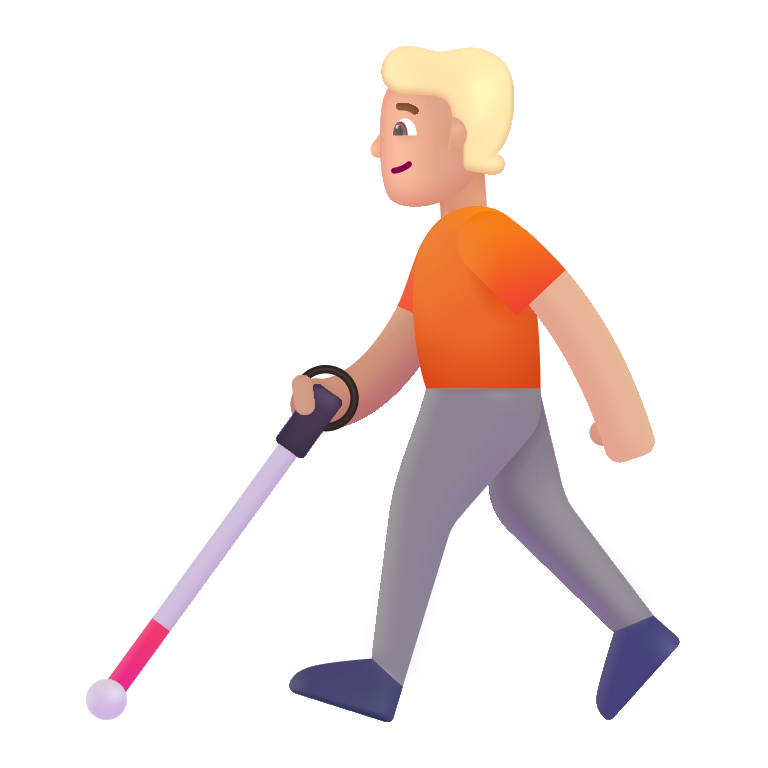
person with white cane color  light